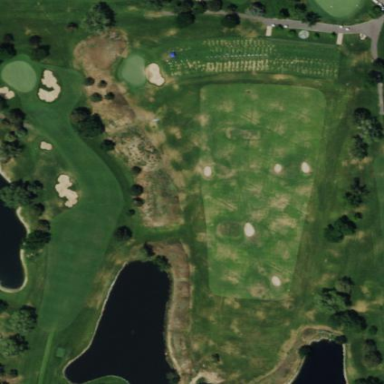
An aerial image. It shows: Driving range for golf on grass.